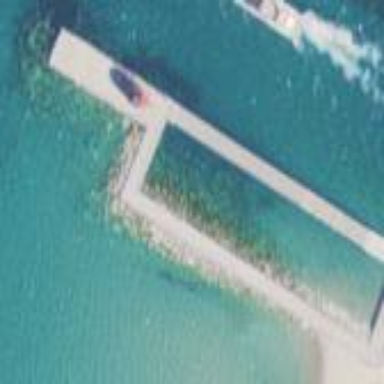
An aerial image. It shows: Breakwater made of rock.